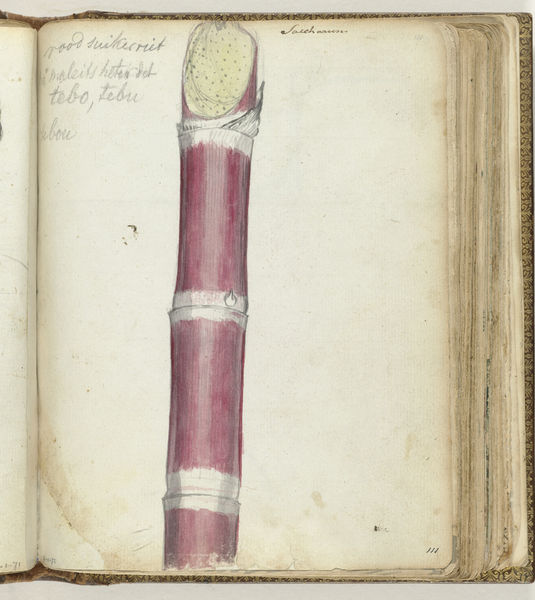
Titel: Rood suikerriet
Künstler: Jan Brandes
Standort: Amsterdam
Institution: Rijksmuseum
Schlagwörter: red, white, black, green, old, painting, yellow, plant, wood, drawing, paper, illustration, sketch, pen, watercolor, signature, study, pencil, animal, book, cane, cut, branch, stick, page, stem, anatomy, sign, pages, spot, journal, science, worn, notebook, word, parchment, used, bamboo, bound, spotted, sugar, notch, botanical, speckled, horticulture, binding, botany, worm, tebu, handmade, oldschool, whiet, speciman, sugarcane, spt, bamboos, notepad